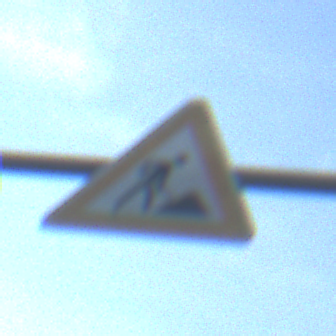
Verkehrszeichen: Arbeitsstelle
Umgebung: Outdoor, Nature
Tageszeit: MorningAfternoon
Wetter: PartlyCloudy
Licht: Natural
Jahreszeit: NotSpecified
Kontrast: MediumContrast